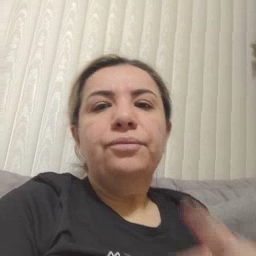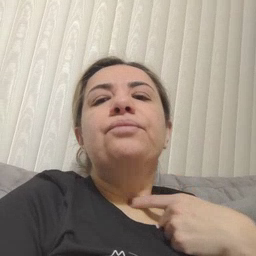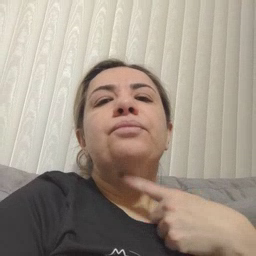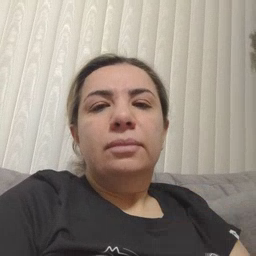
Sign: thirsty